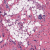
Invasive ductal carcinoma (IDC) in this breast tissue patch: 1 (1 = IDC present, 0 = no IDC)